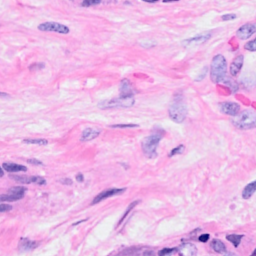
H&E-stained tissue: Breast